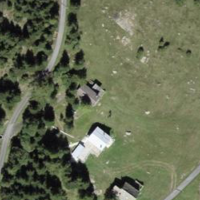
EUNIS habitat code: 26
Species observed at this site:
Sorbus aucuparia